Field crop: tomato
Growth stage: 1
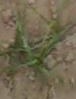
Species: cyperus